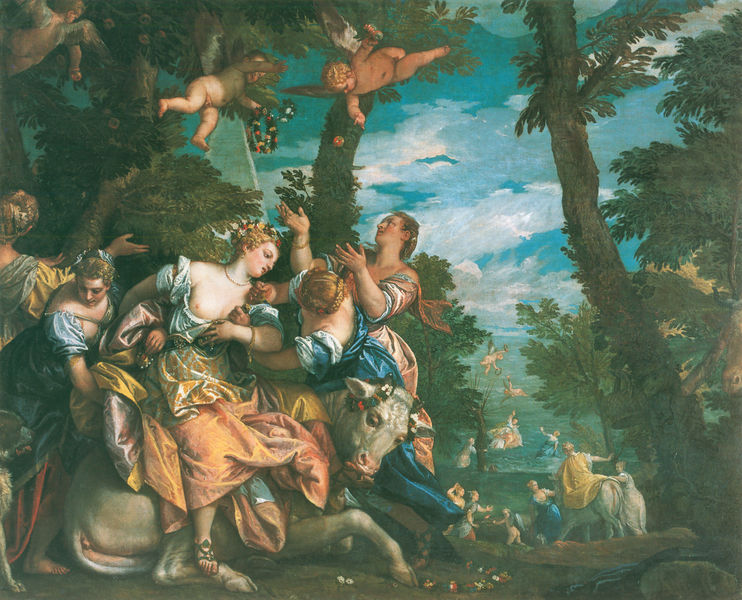
Titel: Raub der Europa
Künstler: Paolo Veronese
Institution: Venedig, Palazzo Ducale, Anticollegio
Schlagwörter: baum, blau, flügel, gemälde, himmel, mann, meer, nackt, wasser, weiß, wolken, bäume, frauen, gelb, grün, landschaft, menschen, blumen, brust, busen, frau, orange, malerei, wand, barock, gold, gewänder, wald, reiter, engel, apfel, kuh, zopf, kranz, balu, putten, ochse, stier, europa, eroten, báume, rokoko verführung im wald